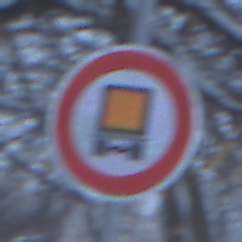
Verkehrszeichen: VerbotKennzeichnungspflichtigeKraftfahrzeugeGefaehrlicheGueter
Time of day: Midday
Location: Outdoor (Nature)
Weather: Overcast
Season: Winter
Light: Natural